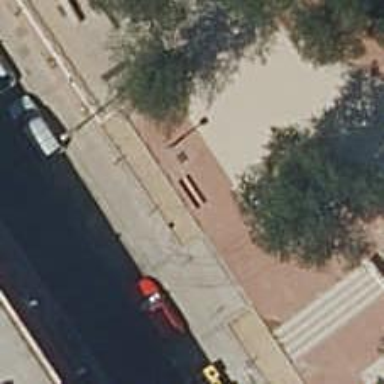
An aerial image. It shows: Bench.